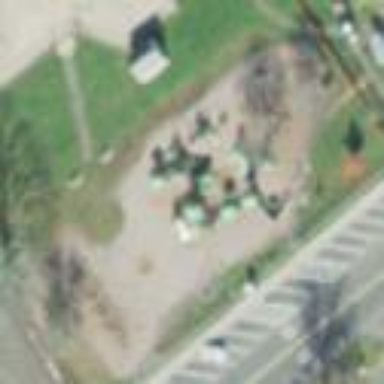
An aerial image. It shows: Playground area for leisure activities on the land.